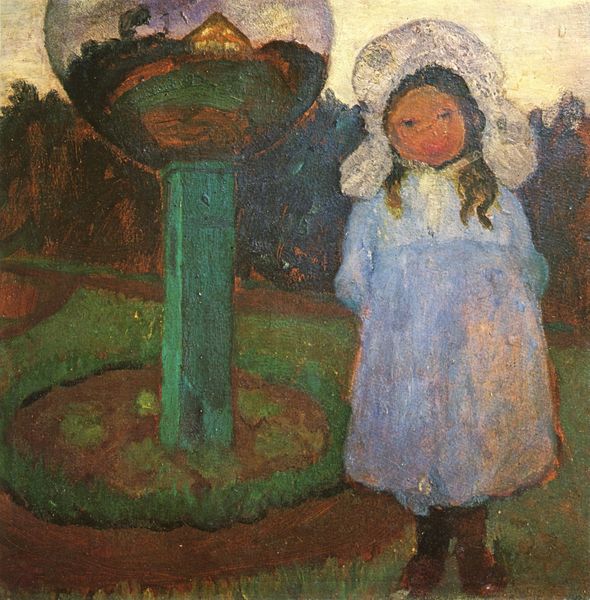
Titel: Mädchen im Garten mit Glaskugel
Künstler: Paula Modersohn-Becker
Institution: Privatsammlung
Schlagwörter: baum, blau, dunkel, gemälde, himmel, weiß, bäume, grün, landschaft, mädchen, braun, fenster, glas, haar, hell, hintergrund, hut, hüte, kleid, kopfbedeckungen, licht, mund, säule, ölbild, gras, haus, park, rasen, rot, weg, wiese, expressionismus, haube, malerei, schleife, symbolismus, blond, mütze, mützen, augen, gesicht, stehen, bildnis, portrait, porträt, spiegel, erde, feld, spiegelung, haare, lange haare, mantel, kind, pflanzen, lippen, locken, wald, kreis, rund, garten, hellblau, kopfbedeckung, schuhe, zöpfe, moderne, klein, herbst, naiv, winter, kopftuch, zopf, spiegeln, balken, pfosten, lachen, munch, pfahl, kugel, macke, stiefel, sonnig, kleinkind, erleuchtet, brav, beet, unschuldig, welt, hau, mächen, rondell, emil nolde, nolde, lichr, atmosphärisch, langhaarig, kleine, schuheh, paula modersohn becker, kugels, spziergang, garten kugel, spiegelkugel